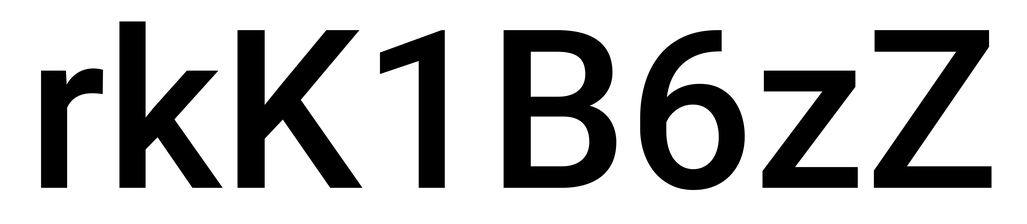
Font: Roboto_Medium